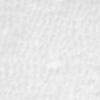
Label: no_change